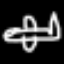
Label: airplane